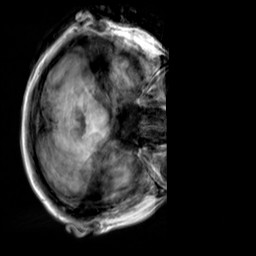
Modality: T1w
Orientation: axial
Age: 71
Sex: female
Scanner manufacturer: siemens
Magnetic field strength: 3 T
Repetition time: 2.3 s
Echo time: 0.00303 s